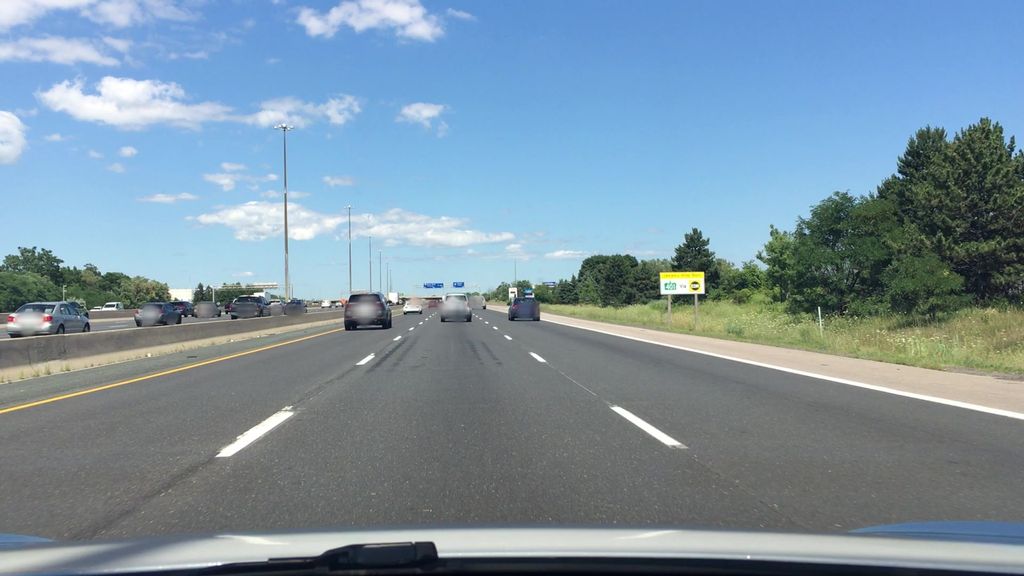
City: toronto